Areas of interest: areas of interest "Science and Technology Museum"
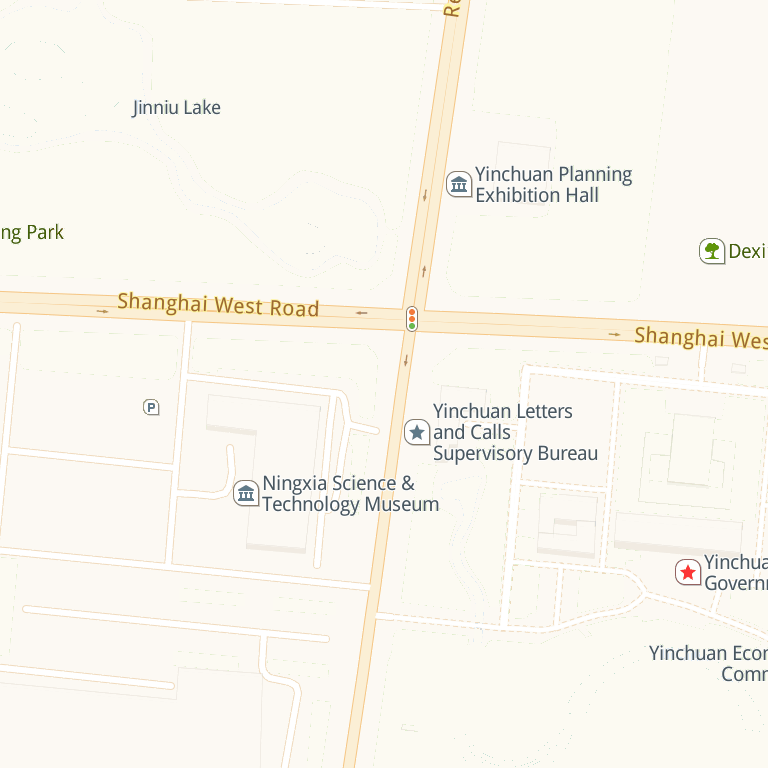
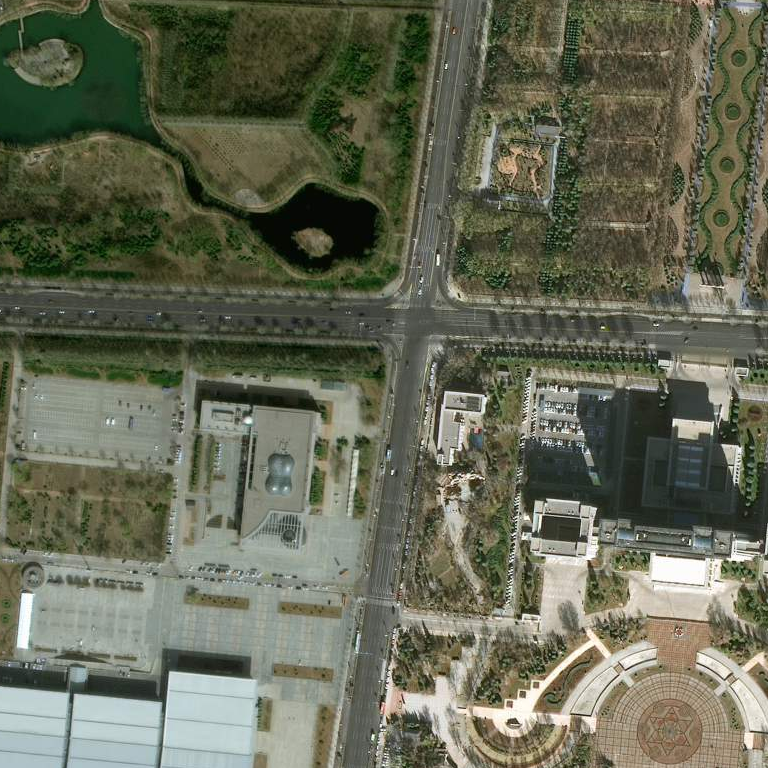